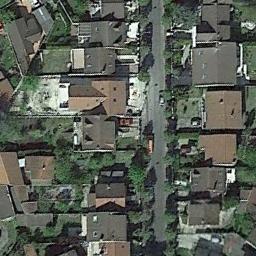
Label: dense_residential